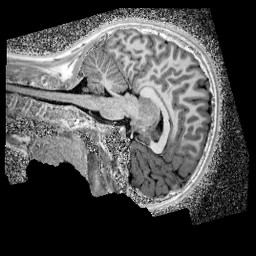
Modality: UNIT1_denoised
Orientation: sagittal
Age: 12
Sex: male
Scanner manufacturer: siemens
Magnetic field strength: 3 T
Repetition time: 4 s
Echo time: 0.00299 s